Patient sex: M
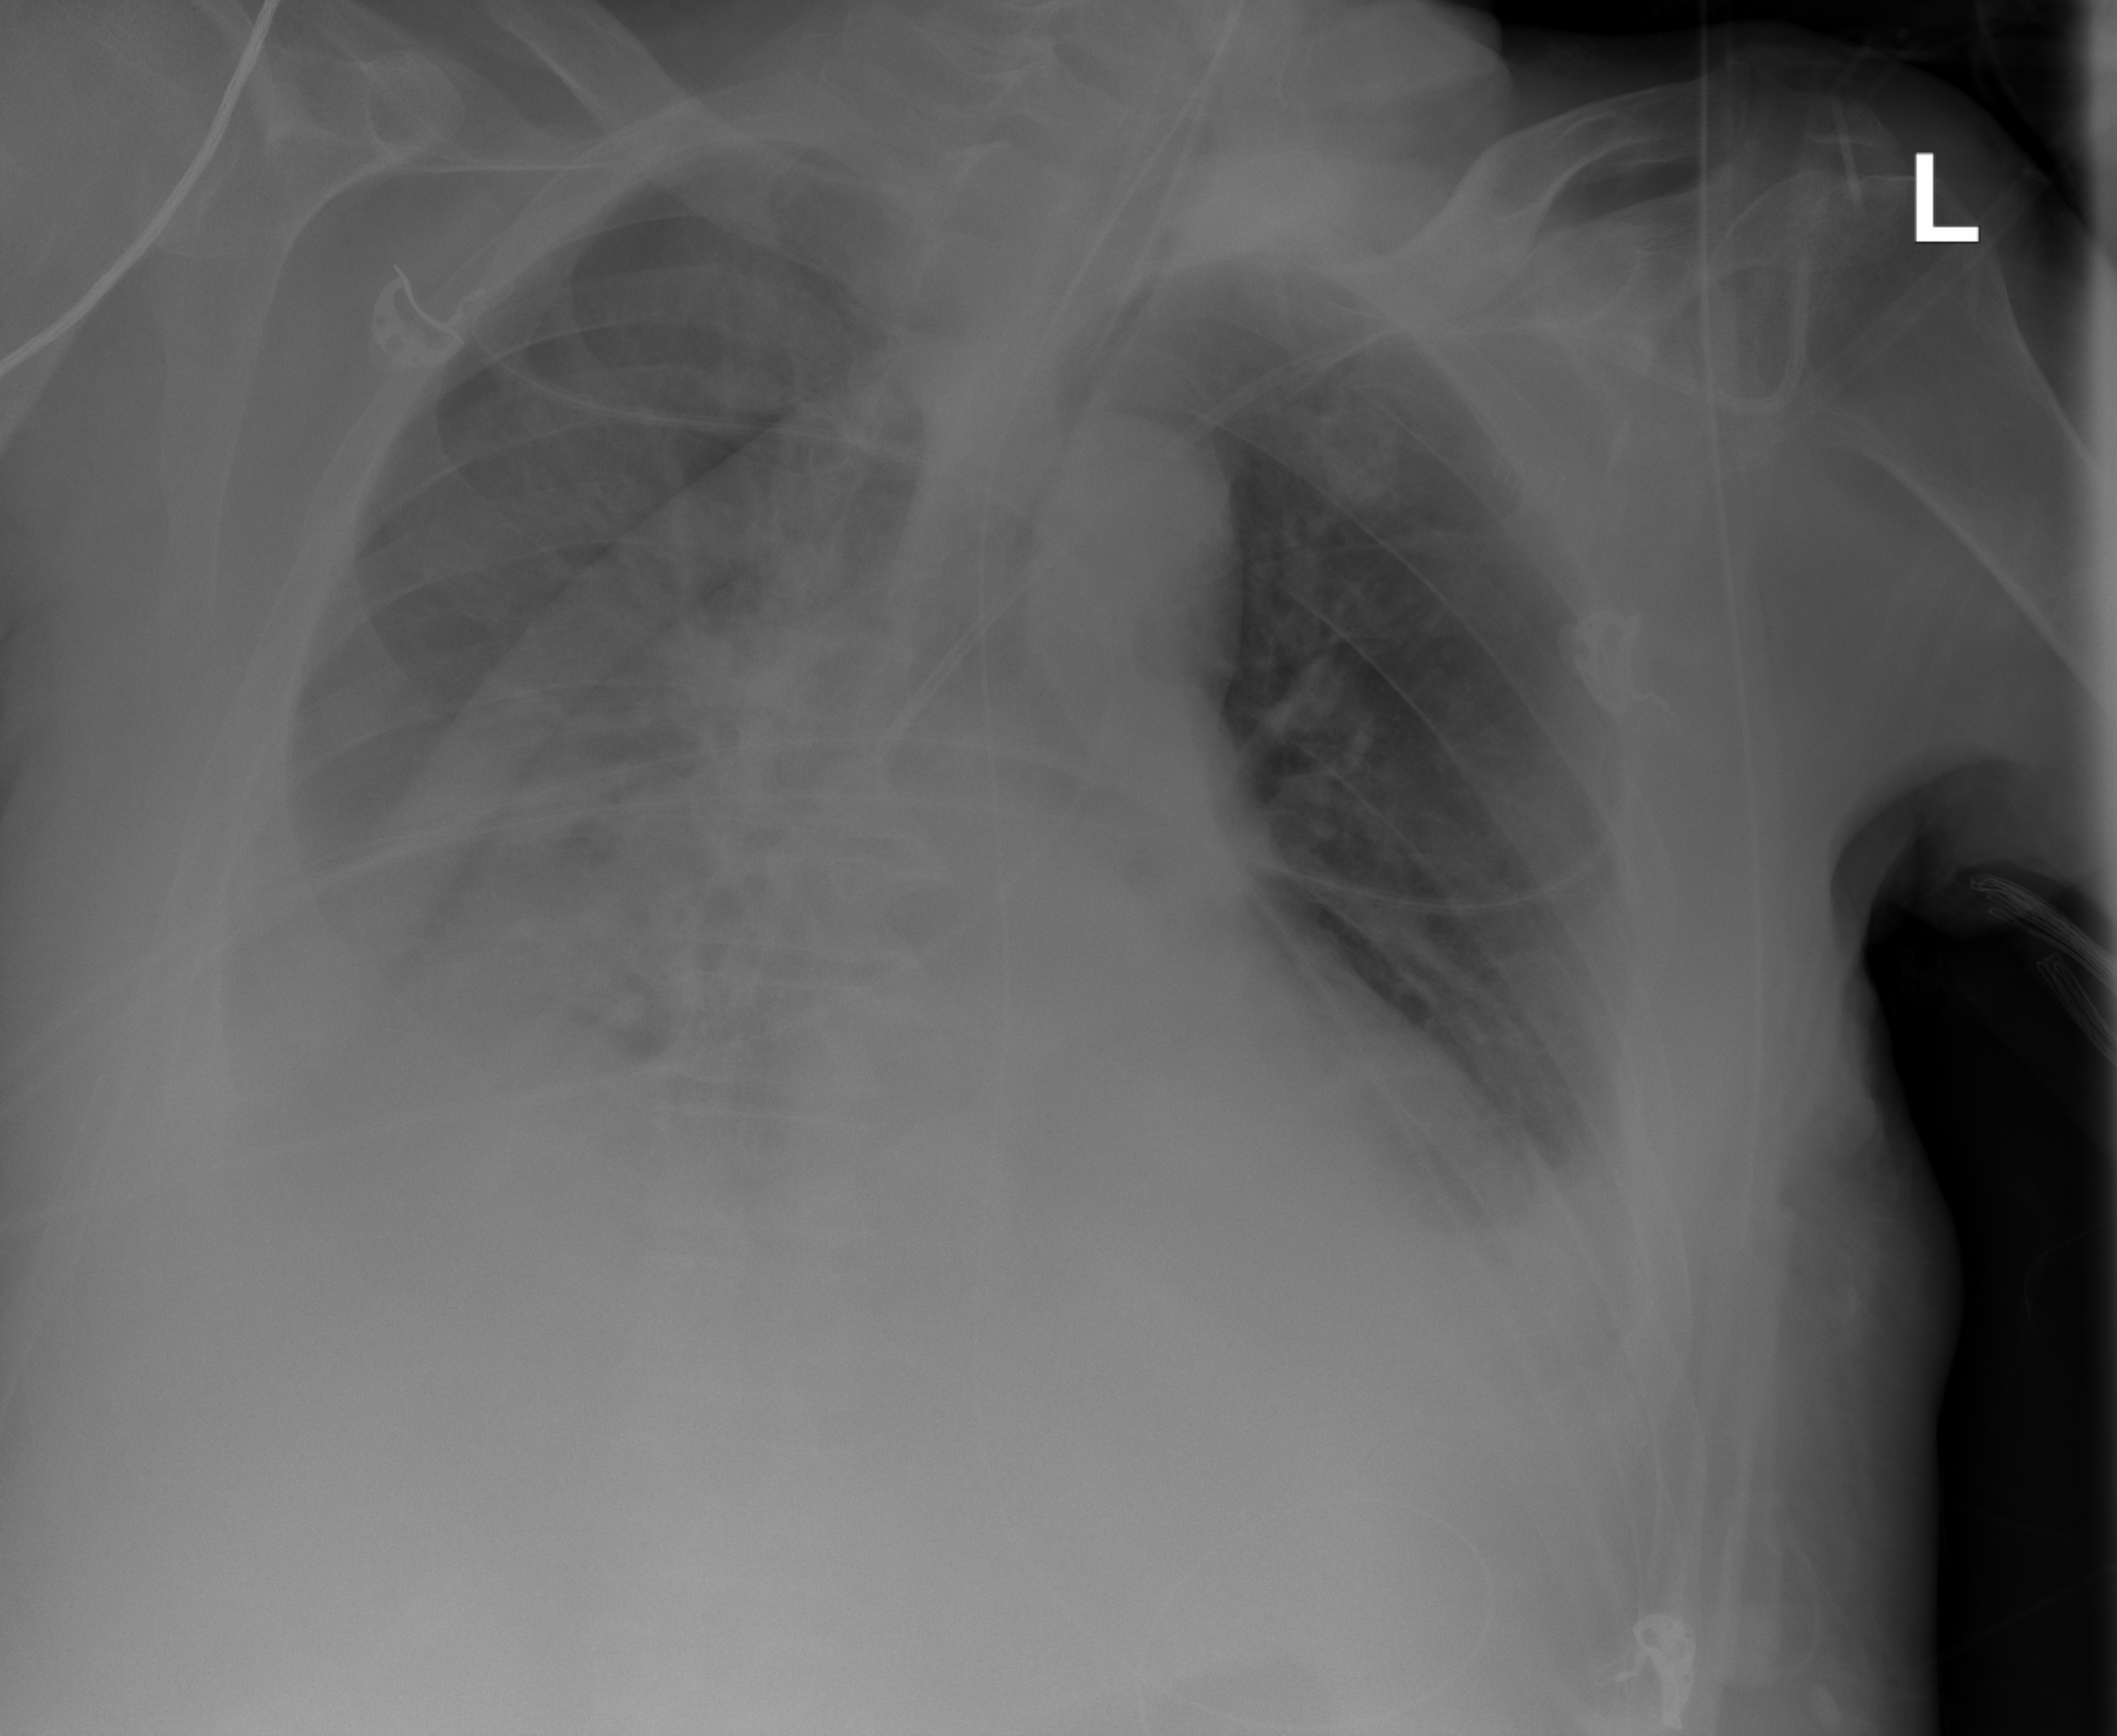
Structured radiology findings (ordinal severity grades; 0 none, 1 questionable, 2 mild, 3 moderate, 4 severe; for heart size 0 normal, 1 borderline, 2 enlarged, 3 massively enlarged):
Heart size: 2
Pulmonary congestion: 2
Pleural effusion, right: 3
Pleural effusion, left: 2
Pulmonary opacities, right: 2
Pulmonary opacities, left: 0
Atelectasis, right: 2
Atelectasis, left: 2